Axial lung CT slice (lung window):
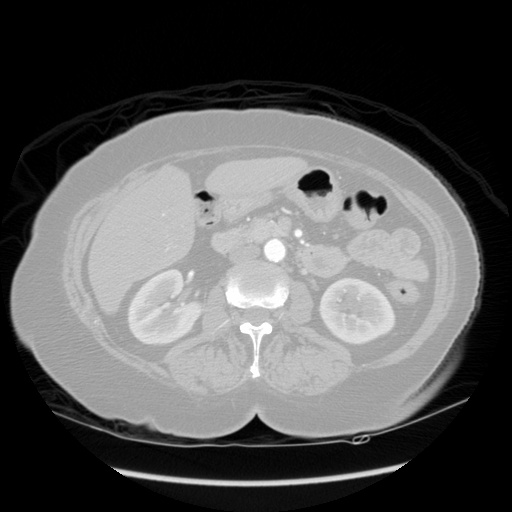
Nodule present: no